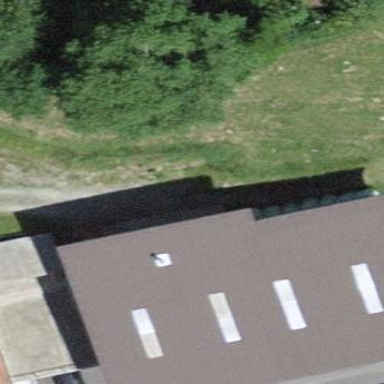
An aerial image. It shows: Rural barn.